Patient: sex M, age 73
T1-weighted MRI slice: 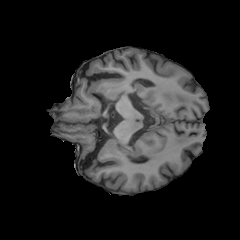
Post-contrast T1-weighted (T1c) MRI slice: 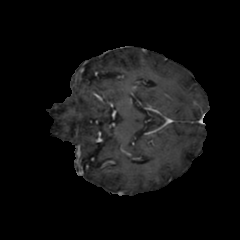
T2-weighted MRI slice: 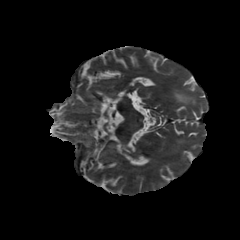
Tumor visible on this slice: no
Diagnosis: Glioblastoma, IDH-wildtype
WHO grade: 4